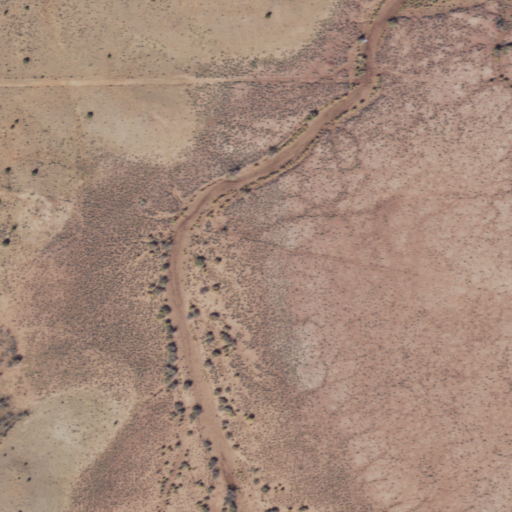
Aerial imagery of valley in Arizona named Jeff Lake Draw containing shrub, grassland, and barren land